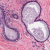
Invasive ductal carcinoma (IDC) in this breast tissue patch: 0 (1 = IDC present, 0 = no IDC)